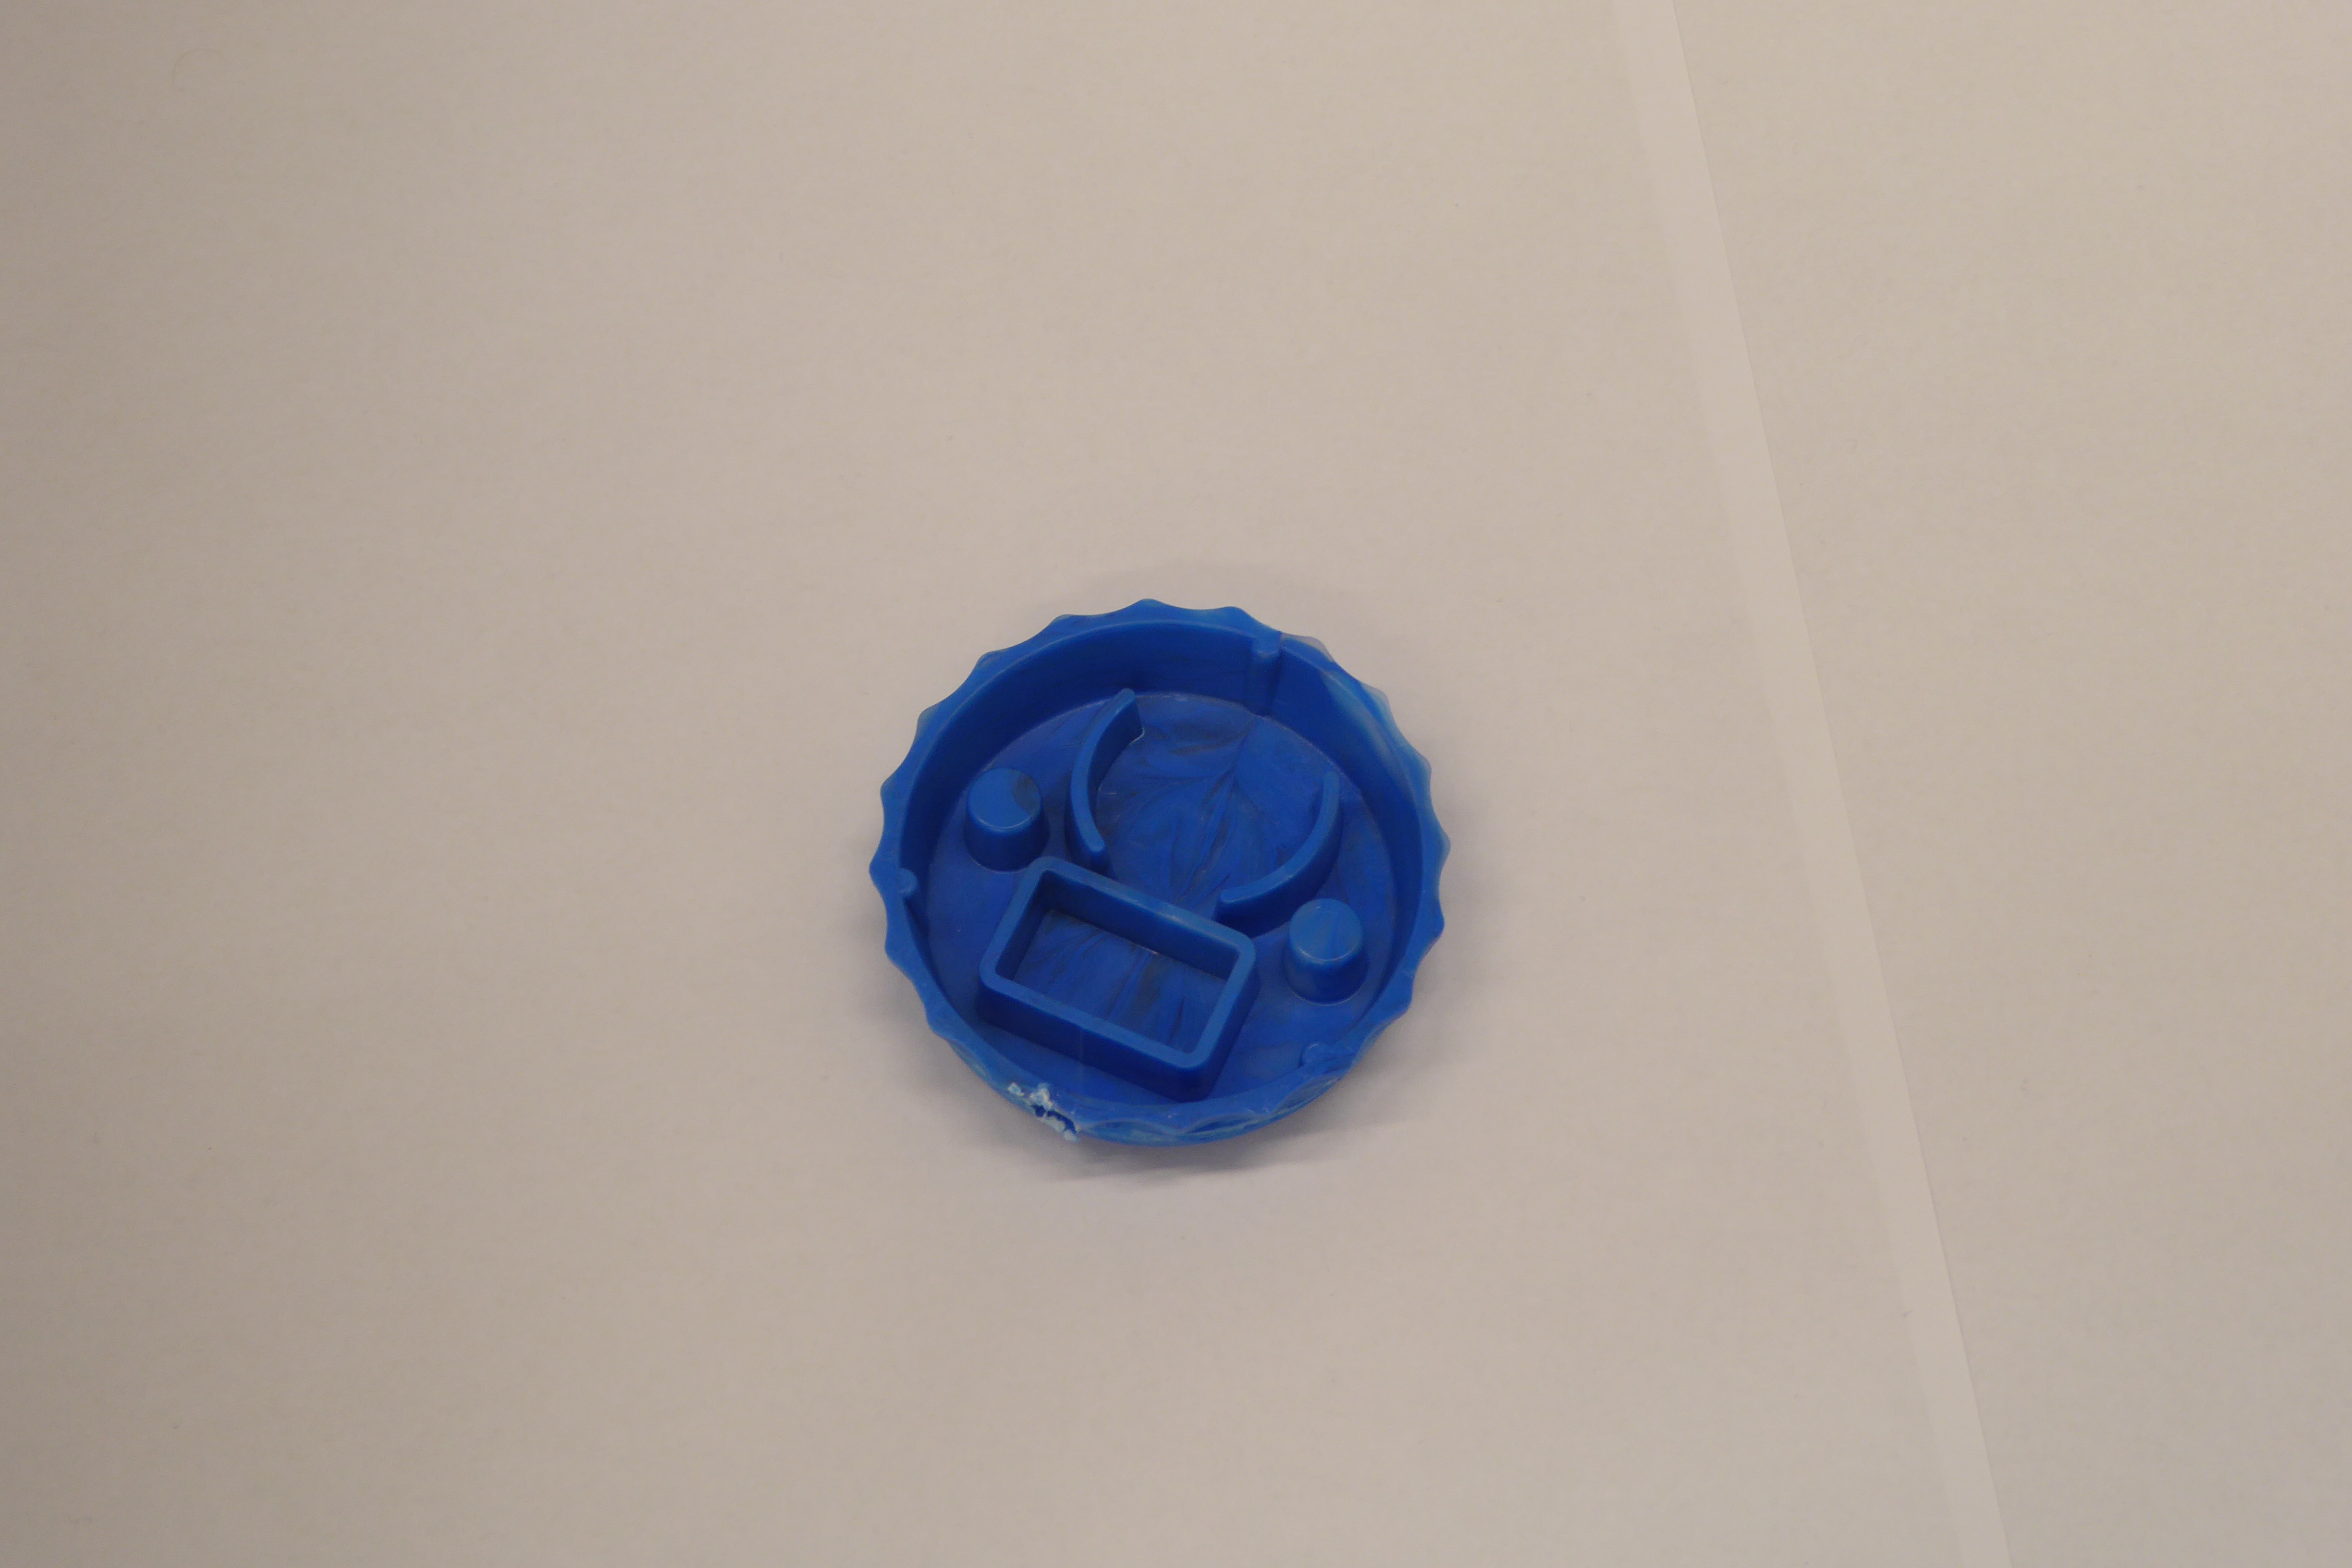
Label: Bottle Opener - Cover